Interaction volume radius: 10 \u00c5
Interaction volume height: 15 \u00c5
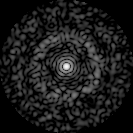
Disorder parameter: 0.8251